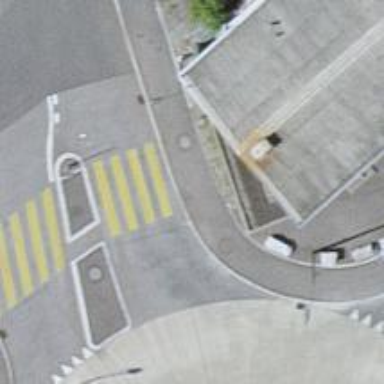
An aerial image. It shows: Pedestrian crossing with zebra markings on footway.